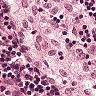
Metastatic tissue present: no